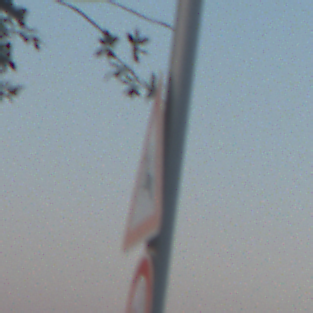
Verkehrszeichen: WildwechselRechts
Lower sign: VerbotUeberholenEinspurigeFahrzeuge
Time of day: SunriseSunset
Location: Outdoor (Nature)
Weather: Clear
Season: Winter
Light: Natural